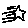
Label: star